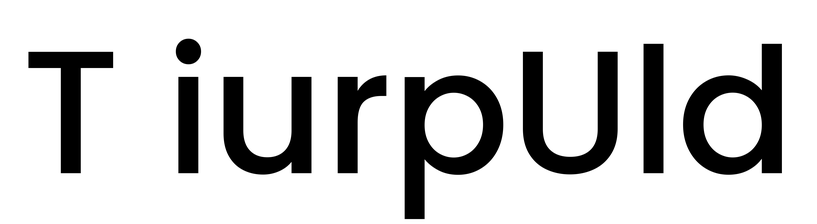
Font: Poppins-Medium